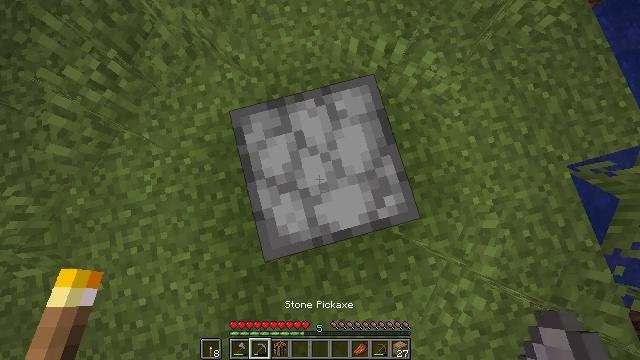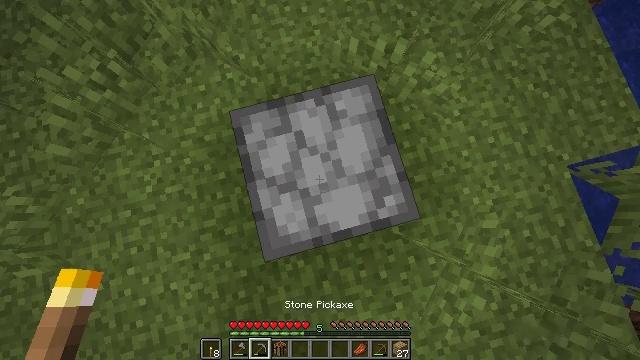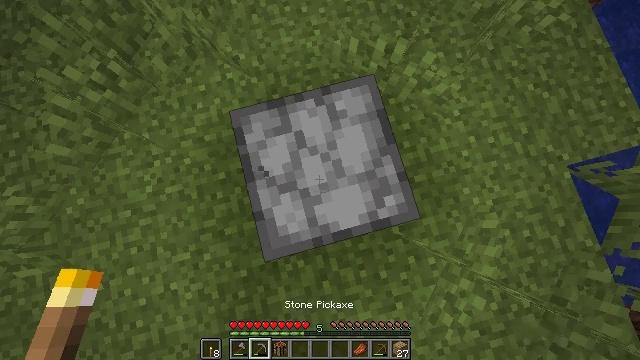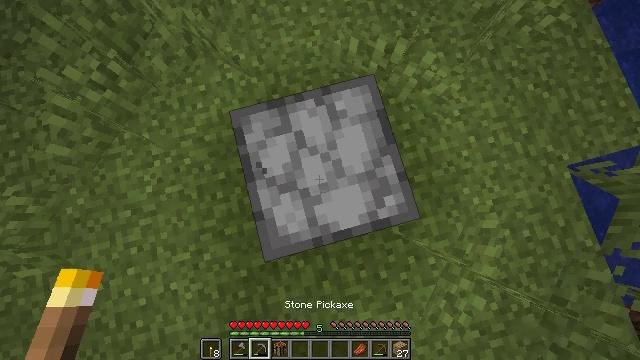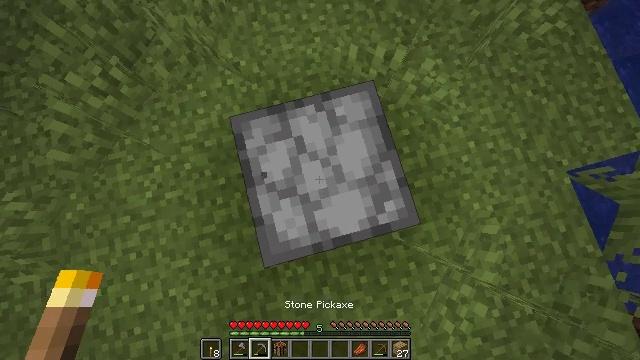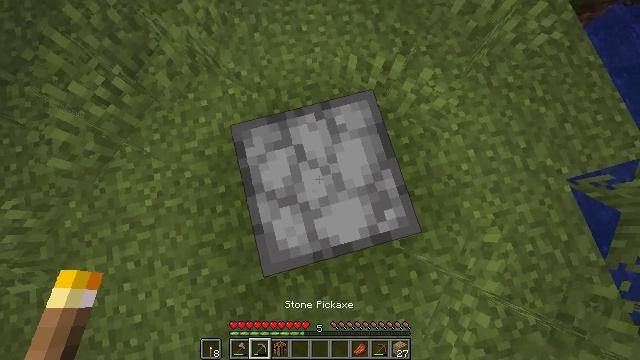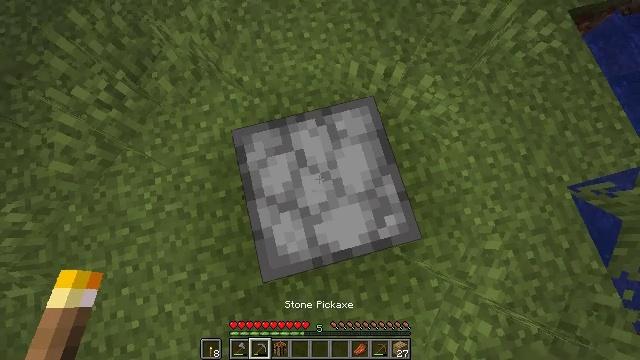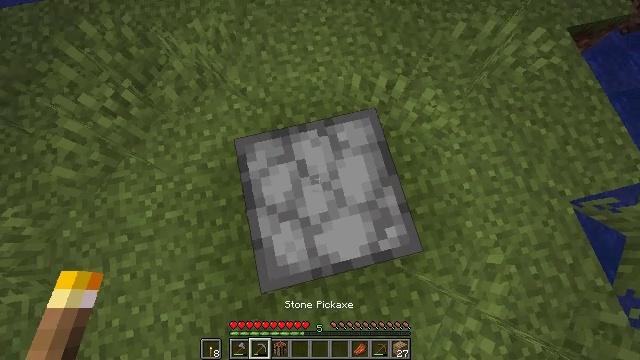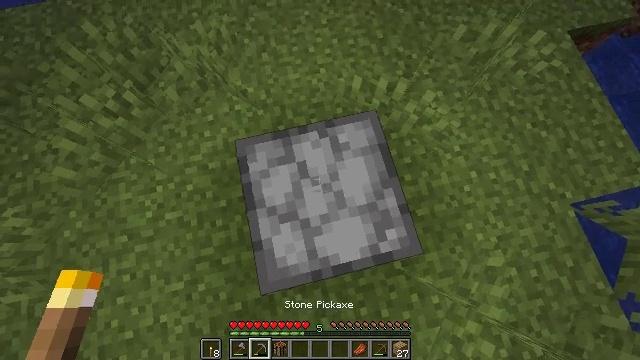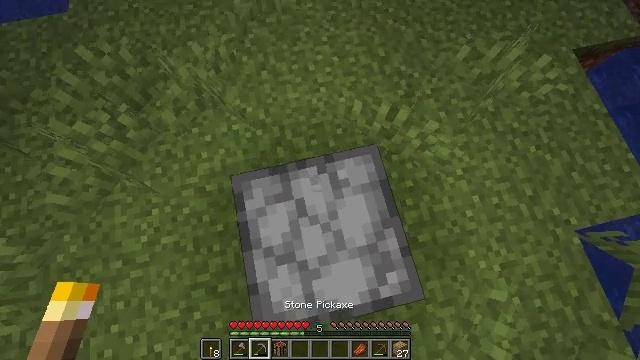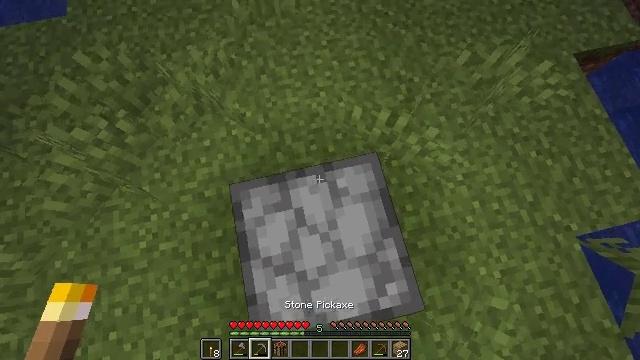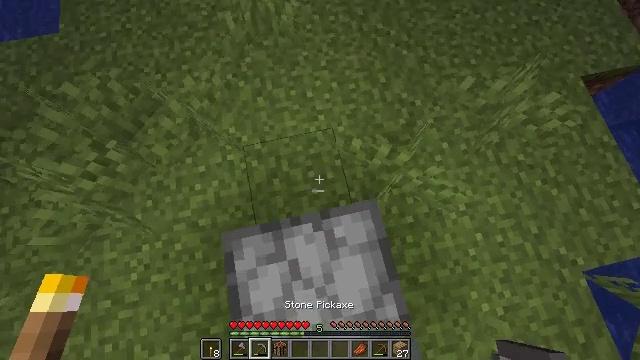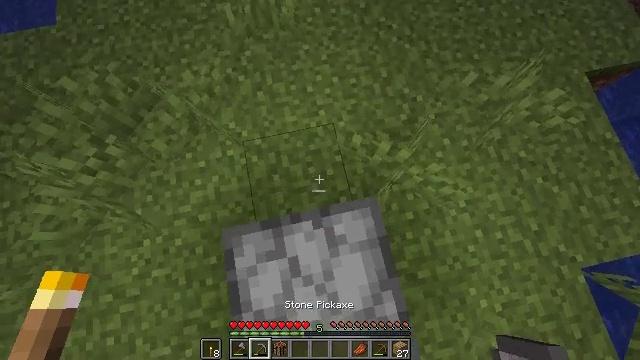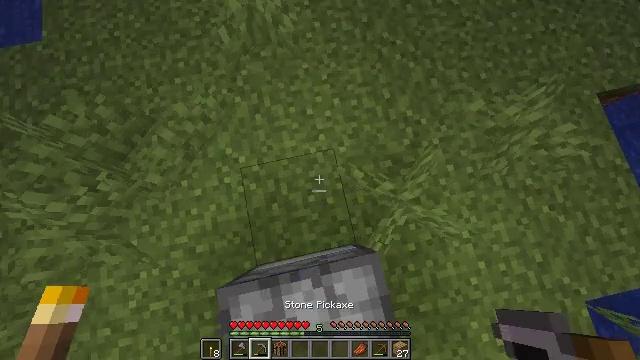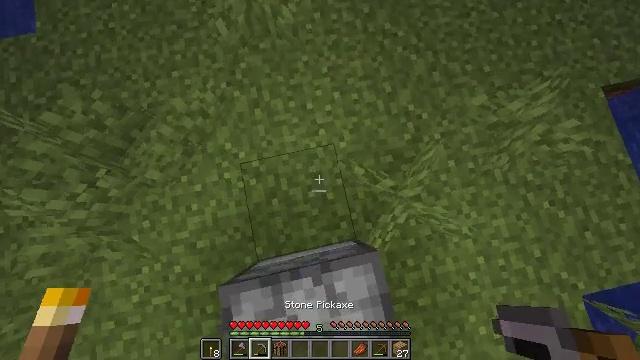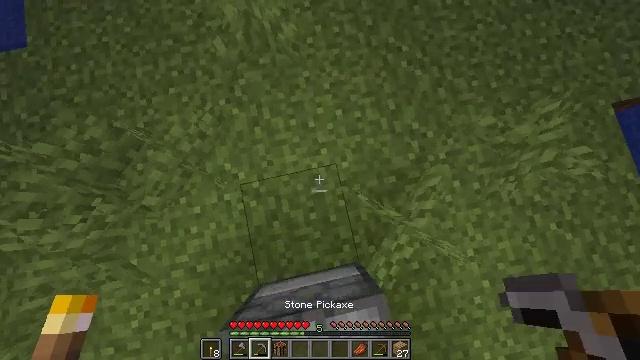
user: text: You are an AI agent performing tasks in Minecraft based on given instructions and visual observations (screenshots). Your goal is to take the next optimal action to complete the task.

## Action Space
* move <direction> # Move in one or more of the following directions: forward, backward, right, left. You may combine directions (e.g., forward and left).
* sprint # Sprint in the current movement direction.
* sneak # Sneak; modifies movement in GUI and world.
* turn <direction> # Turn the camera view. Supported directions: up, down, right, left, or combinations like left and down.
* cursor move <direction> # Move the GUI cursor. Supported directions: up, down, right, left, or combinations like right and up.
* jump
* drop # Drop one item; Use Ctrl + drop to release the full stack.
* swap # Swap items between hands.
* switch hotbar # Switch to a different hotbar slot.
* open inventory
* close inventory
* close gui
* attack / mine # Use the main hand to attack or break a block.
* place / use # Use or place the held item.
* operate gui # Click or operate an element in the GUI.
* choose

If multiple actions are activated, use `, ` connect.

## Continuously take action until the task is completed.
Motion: motion action
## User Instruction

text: Get the furnace back into your inventory.
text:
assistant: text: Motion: switch to hotbar 2
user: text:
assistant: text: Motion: no_op
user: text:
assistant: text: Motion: no_op
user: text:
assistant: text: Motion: turn up
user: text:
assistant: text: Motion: turn up
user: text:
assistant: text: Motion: turn up
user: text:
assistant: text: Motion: turn left and up
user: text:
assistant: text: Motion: move forward
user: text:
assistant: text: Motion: move forward
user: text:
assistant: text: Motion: move forward
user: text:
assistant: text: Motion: move forward
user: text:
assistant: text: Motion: move forward, turn down
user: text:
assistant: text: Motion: move forward, turn down
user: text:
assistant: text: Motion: move forward, turn down
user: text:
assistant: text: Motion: move forward, turn down
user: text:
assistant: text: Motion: no_op
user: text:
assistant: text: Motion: no_op
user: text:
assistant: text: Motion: no_op
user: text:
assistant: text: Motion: no_op
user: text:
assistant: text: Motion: turn right and down
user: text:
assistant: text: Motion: turn right and down
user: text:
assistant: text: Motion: turn right and up
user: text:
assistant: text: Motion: turn right
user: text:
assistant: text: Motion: turn right and up
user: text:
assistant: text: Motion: turn right and up
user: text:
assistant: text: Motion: turn right and up
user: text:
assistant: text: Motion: turn right and up
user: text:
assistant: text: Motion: no_op
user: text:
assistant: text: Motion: no_op
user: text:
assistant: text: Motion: turn left and up